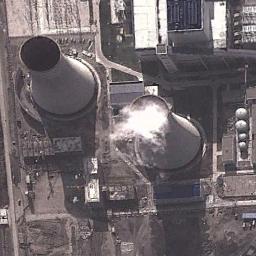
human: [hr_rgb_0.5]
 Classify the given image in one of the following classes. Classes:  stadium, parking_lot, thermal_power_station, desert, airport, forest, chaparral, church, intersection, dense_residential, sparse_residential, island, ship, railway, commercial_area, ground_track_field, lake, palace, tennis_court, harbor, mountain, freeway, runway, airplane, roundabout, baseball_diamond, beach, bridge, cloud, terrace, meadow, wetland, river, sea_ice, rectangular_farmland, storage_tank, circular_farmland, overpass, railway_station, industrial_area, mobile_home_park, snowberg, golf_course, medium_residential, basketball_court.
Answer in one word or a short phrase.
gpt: thermal_power_station